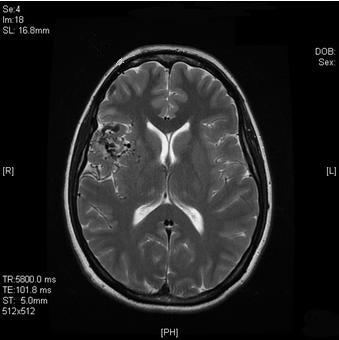
Label: notumor